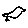
Label: bird